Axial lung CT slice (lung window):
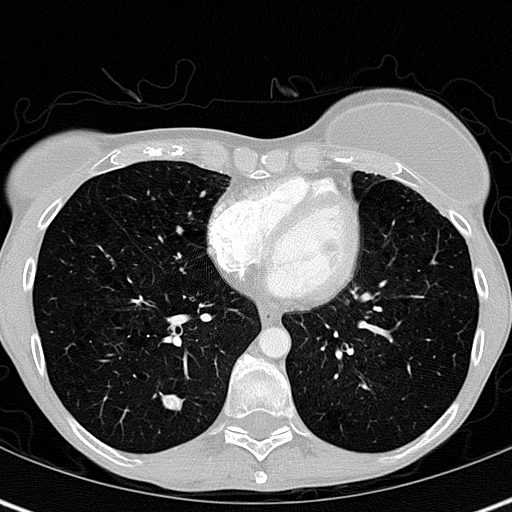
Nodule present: yes
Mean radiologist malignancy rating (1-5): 1